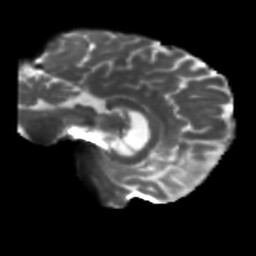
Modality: T2w
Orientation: sagittal
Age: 58
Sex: female
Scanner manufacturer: siemens
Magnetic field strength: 3 T
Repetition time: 5.47 s
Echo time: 0.0854 s